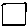
Label: square